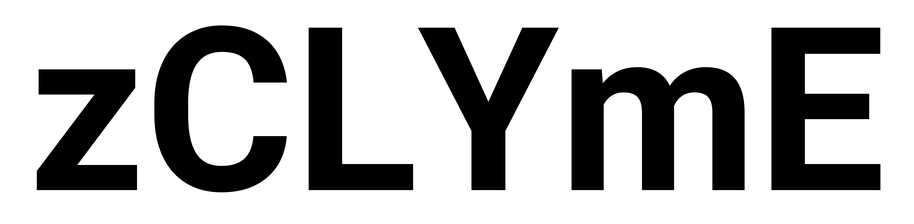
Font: Roboto_Bold